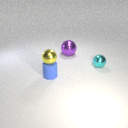
small cyan metal sphere behind small blue rubber cylinder